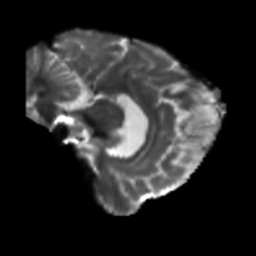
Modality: T2w
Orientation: sagittal
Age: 63
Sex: female
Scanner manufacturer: siemens
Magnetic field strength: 3 T
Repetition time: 5.47 s
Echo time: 0.0854 s